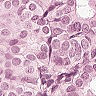
Metastatic tissue present: yes